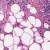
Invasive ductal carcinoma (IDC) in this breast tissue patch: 0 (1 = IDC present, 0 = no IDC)